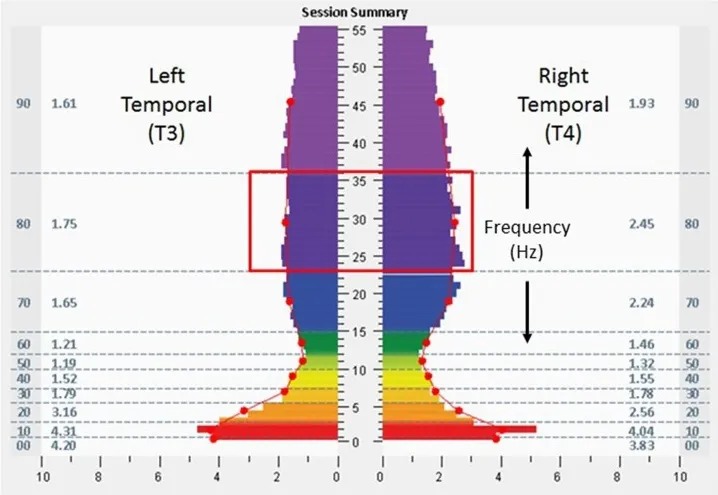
Fast Fourier Transform spectral display of 1 min recording of brain electrical activity at the left and right temporal lobe (T3 left, T4 right), with eyes closed, during the baseline assessment, from the 18-years-old learner described in text. Red box denotes the 23-36 Hz frequency range mentioned in the text. See Figure 2 legend for detailed explanation of data elements.
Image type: chart (chart)